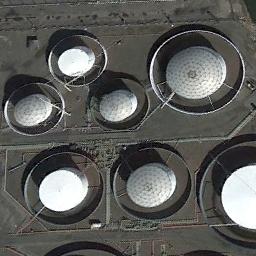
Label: storage_tank